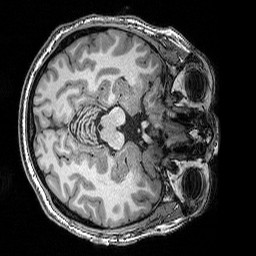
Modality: T1w
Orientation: axial
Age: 41
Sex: male
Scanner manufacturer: siemens
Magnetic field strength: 3 T
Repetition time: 2.53 s
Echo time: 0.0035 s